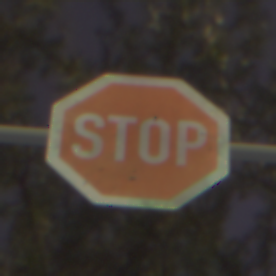
Verkehrszeichen: Stop
Umgebung: Outdoor, Suburban
Tageszeit: Night
Wetter: PartlyCloudy
Licht: Artificial
Jahreszeit: NotSpecified
Kontrast: HighContrast